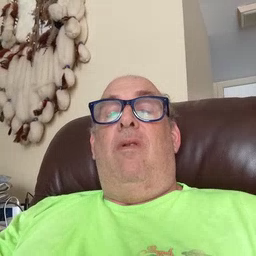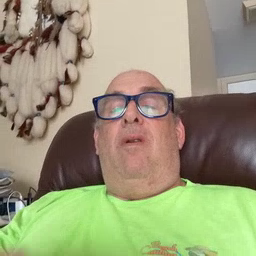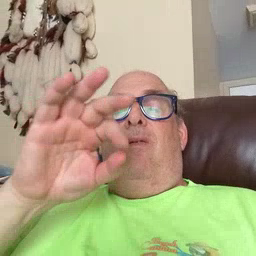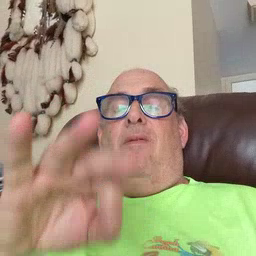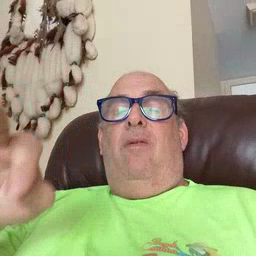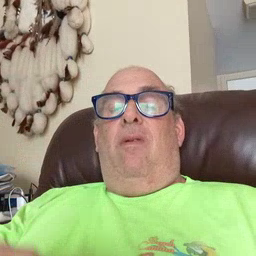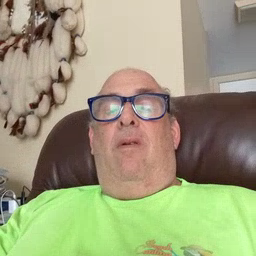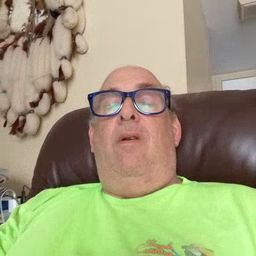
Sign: frenchfries